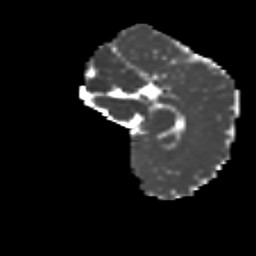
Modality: MD
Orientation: sagittal
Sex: male
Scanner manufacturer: siemens
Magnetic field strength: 3 T
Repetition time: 5 s
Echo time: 0.071 s